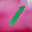
Label: 1